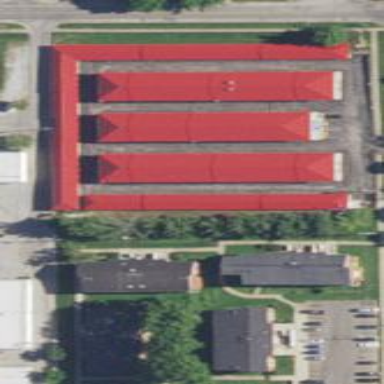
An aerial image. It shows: Storage rental shop.